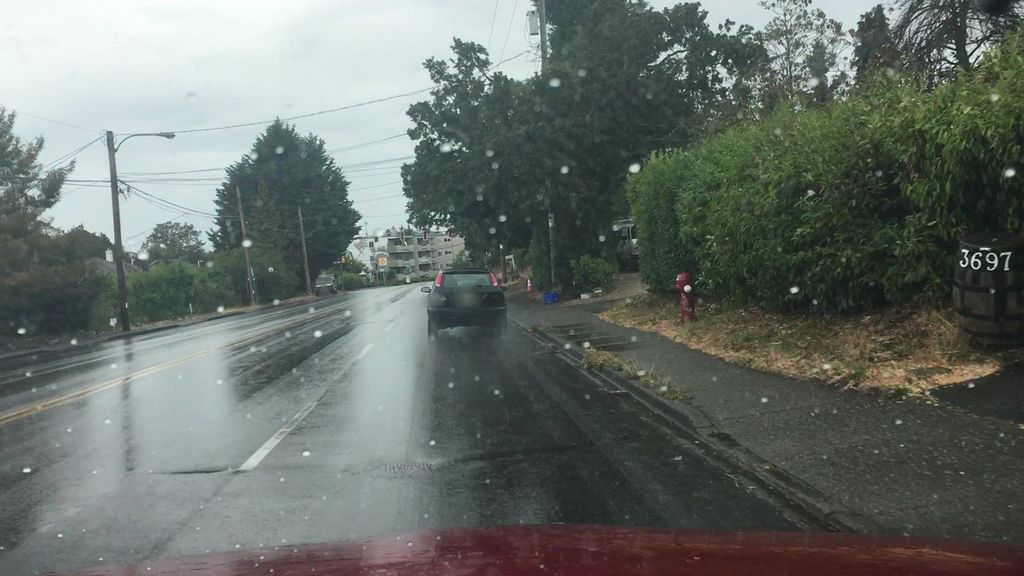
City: victoria